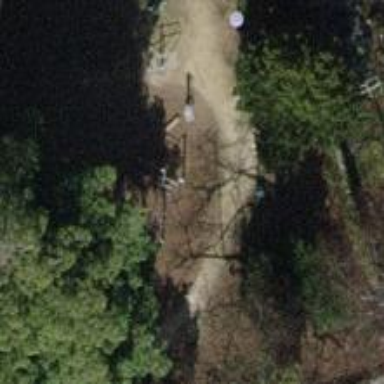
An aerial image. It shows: Playground area for leisure land.